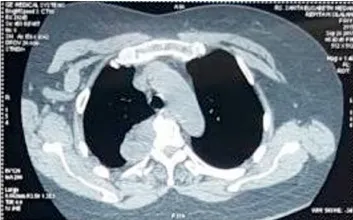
Follow-up contrast-enhanced CT in 12th January 2018 Figures.
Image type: radiology (ct)